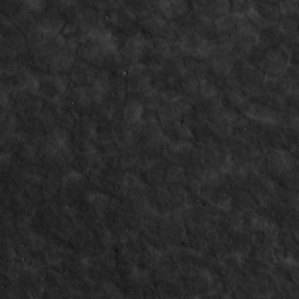
Label: non_frost